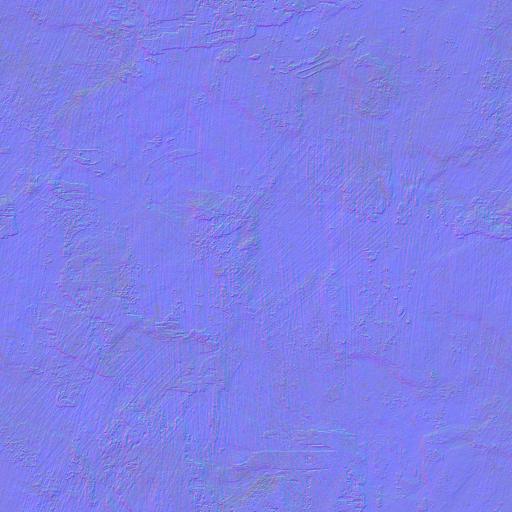
plaster wall white